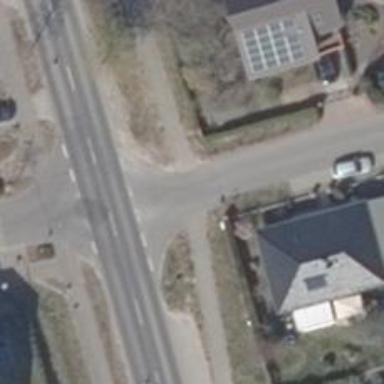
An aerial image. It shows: Unmarked road crossing.